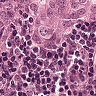
Metastatic tissue present: yes